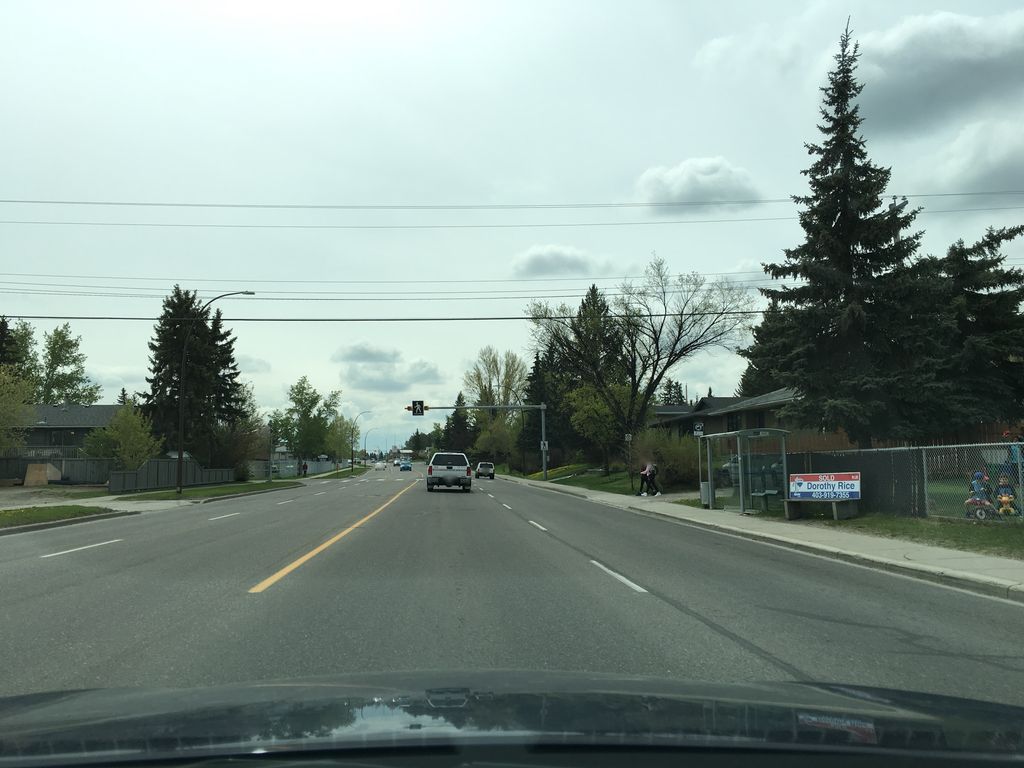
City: calgary